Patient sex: M
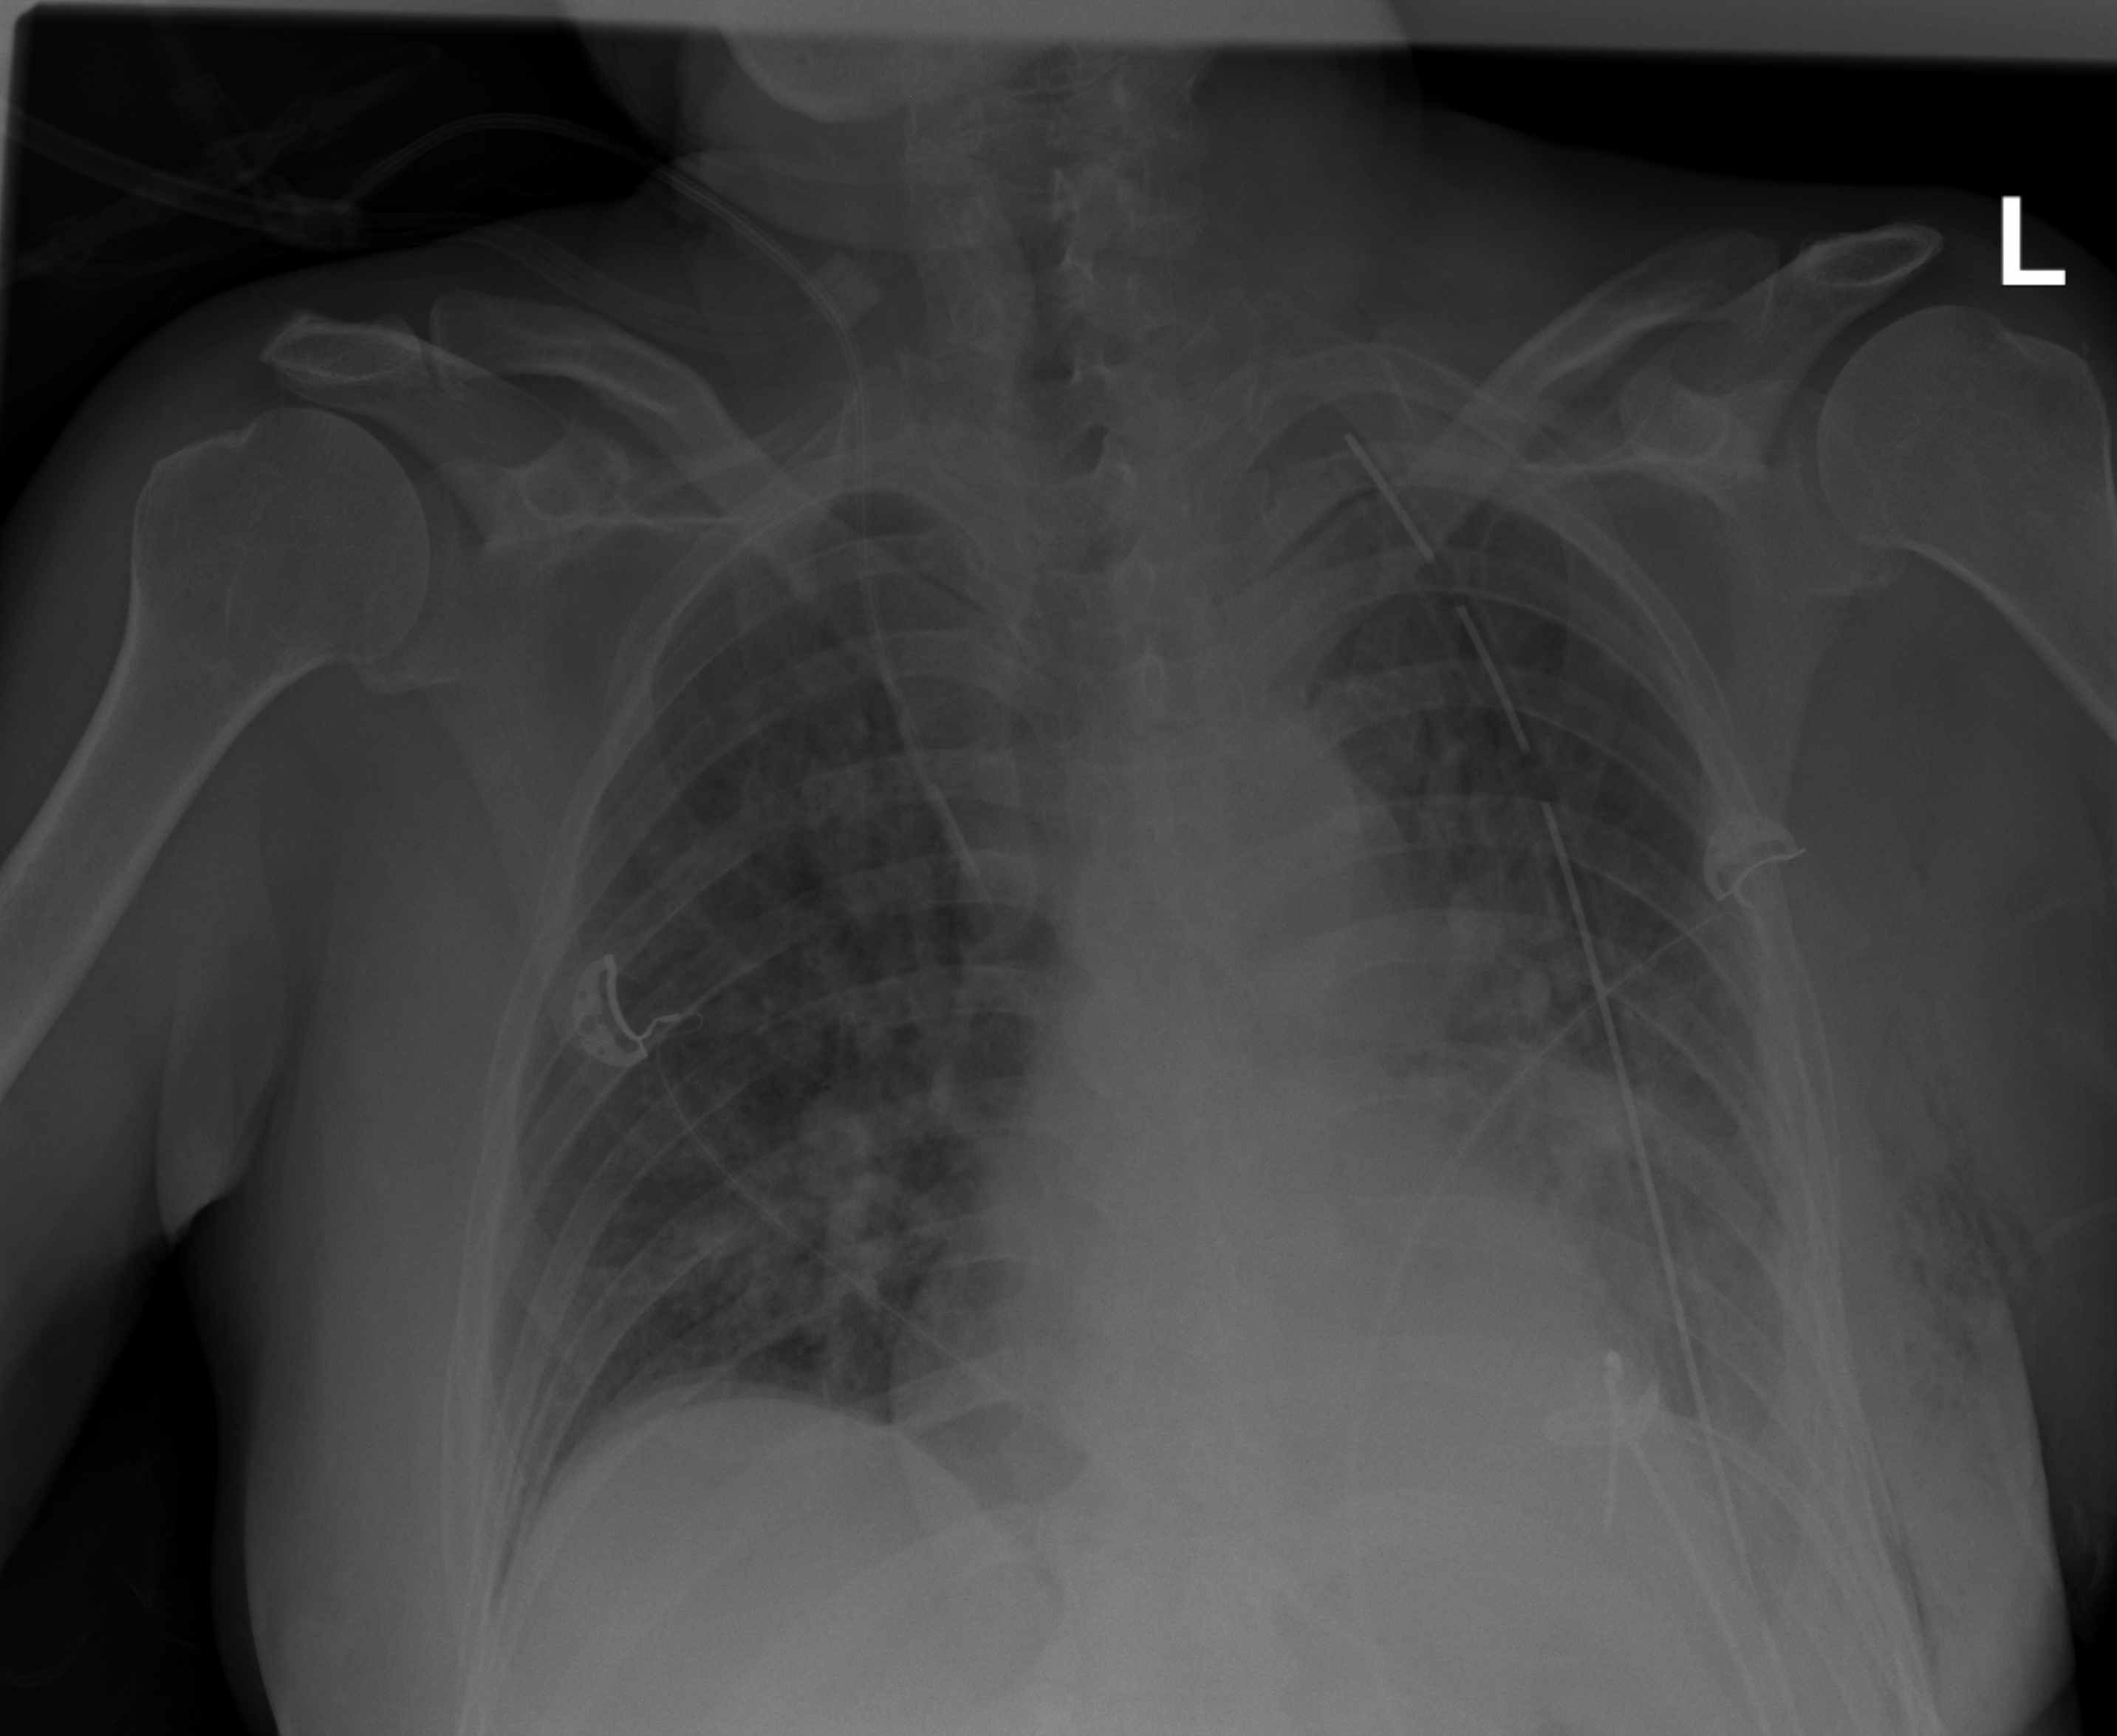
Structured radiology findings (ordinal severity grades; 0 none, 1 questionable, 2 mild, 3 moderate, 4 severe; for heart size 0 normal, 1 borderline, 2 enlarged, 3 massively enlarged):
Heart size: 2
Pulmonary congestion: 2
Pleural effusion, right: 0
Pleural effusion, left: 2
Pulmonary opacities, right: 1
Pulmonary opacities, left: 2
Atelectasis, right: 0
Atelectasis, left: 2